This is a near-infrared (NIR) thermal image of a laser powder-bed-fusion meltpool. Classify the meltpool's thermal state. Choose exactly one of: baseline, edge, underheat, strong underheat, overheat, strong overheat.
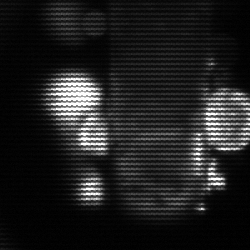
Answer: strong underheat